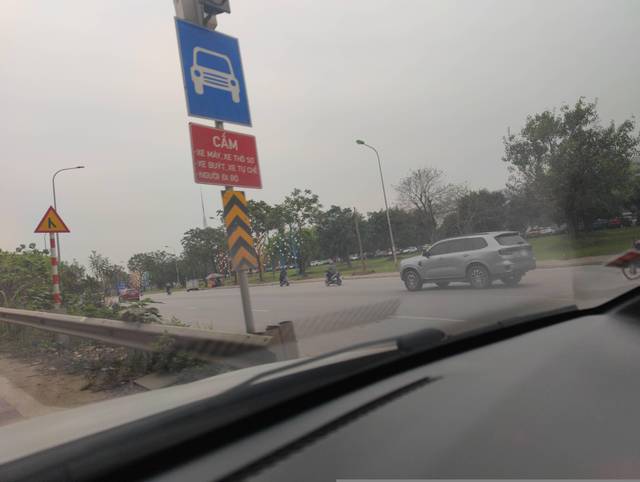
Region: Vietnam
Coordinates: 21.008, 105.754